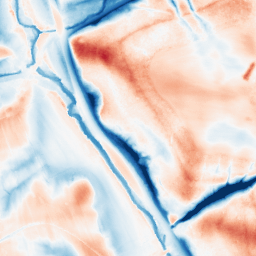
Category: edge_preserving
Decomposition family: guided
Decomposition parameters: radius: 16
eps: 0.01
Upsampling method: quartic
Upsampling parameters: scale: 4
Upsampling scale: 4